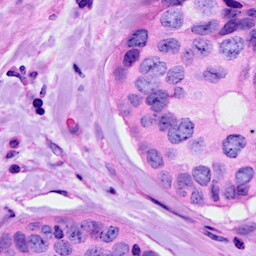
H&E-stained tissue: Breast